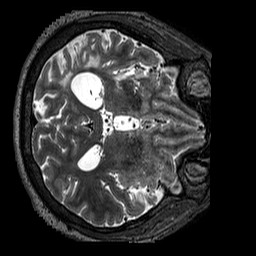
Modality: T2w
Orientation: axial
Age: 41
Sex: male
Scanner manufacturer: siemens
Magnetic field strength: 3 T
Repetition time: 3.2 s
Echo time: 0.567 s